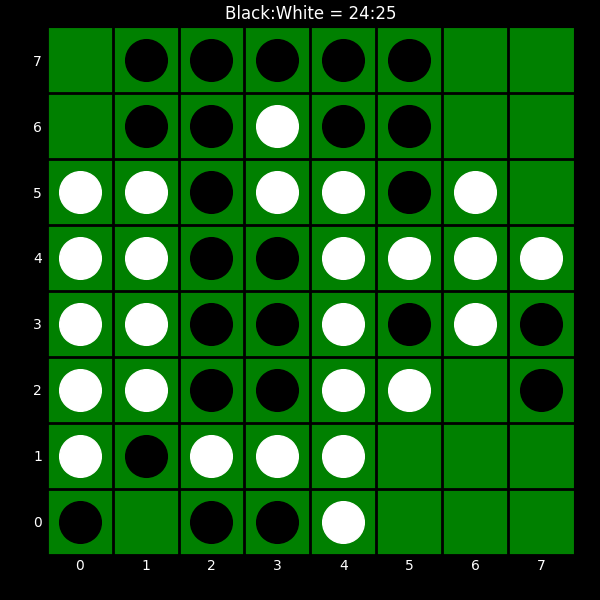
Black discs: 24
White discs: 25